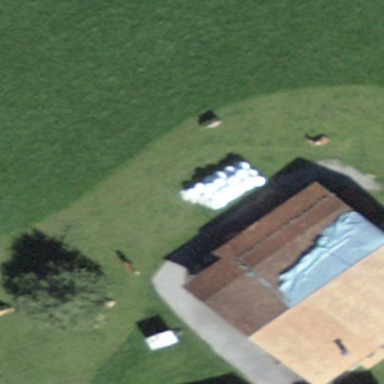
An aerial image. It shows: Rural barn.